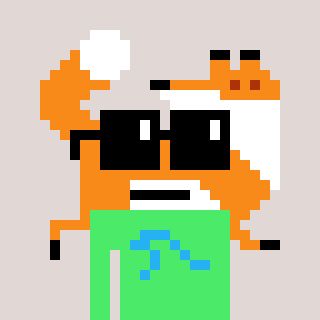
a pixel art character with square black sunglasses, a fox-shaped head and a teal-colored body on a warm background